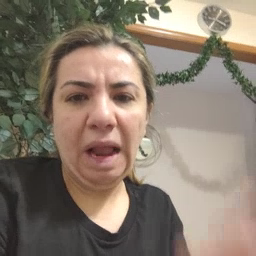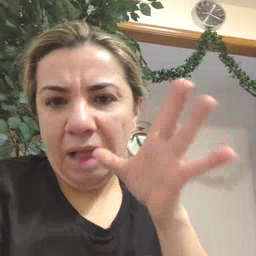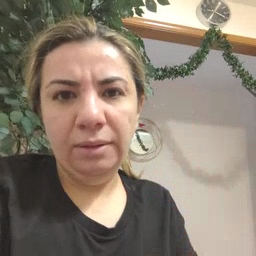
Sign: hate